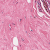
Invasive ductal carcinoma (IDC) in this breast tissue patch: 0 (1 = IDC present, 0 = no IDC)